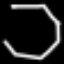
Label: octagon